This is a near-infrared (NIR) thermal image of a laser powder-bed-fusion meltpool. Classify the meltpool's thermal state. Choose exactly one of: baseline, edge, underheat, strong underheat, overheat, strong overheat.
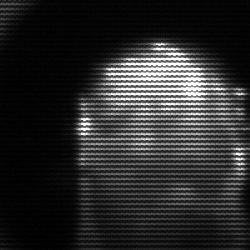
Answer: baseline